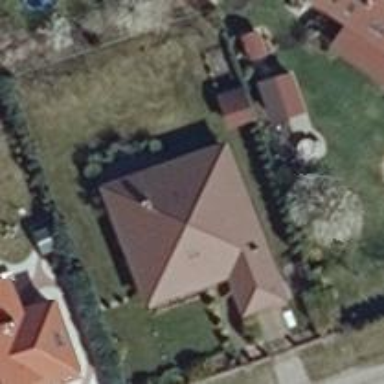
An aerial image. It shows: Residential building.